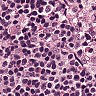
Metastatic tissue present: no